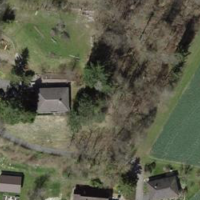
EUNIS habitat code: 54
Species observed at this site:
Galeopsis tetrahit